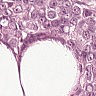
Metastatic tissue present: yes